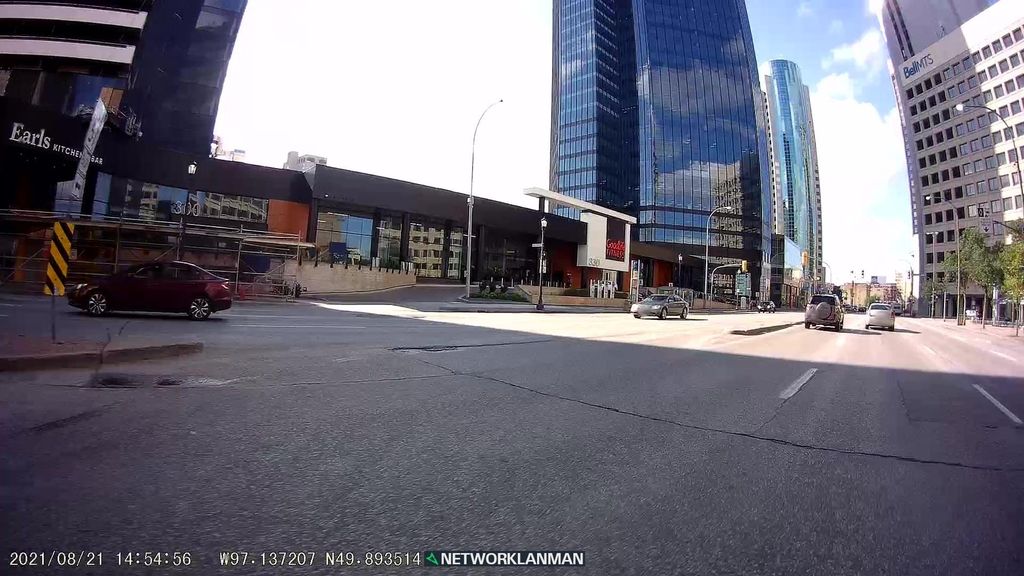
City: winnipeg